Question: Say I have to views with even widths. Left and right edges are aligned with 5 space vertically between them. If I call setFrame: on the top view to move it higher up in the superview, is the lower view supposed to move with it automatically?

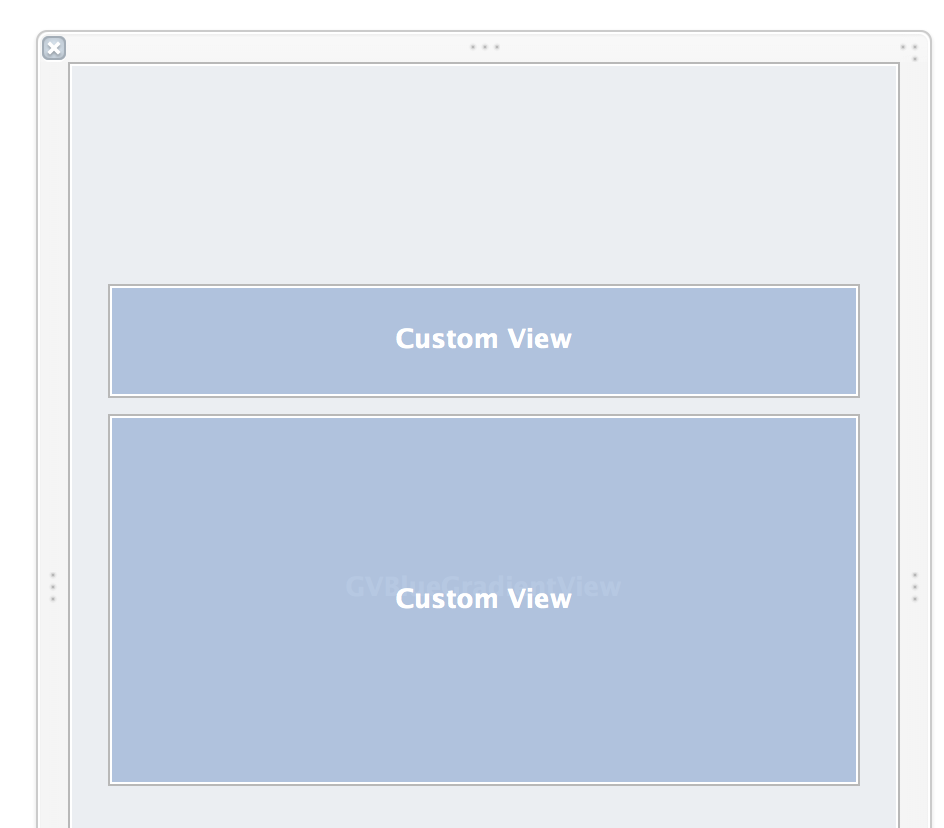
Answer: Yes, but if you're using autolayout for positioning the upper view, you shouldn't call setFrame. That will have no effect.
Instead, modify the constraint.
Create an outlet in your view controller referencing the constraint for the vertical space between the upper view and the top layout guide.
'''
@property (strong, nonatomic) IBOutlet NSLayoutConstraint *verticalSpaceConstraint;
'''
Then instead of setFrame, do:
'''
verticalSpaceConstraint.constant = 10; // or whatever distance you want between the top of the screen and the upper view
'''